Question: I've been struggling with this method for a while. I am drawing an avatar on top of another image. The user picture I want to be a circle, however I can't seem to figure out how. The user picture is a 'UIImage' and not a 'UIImageView'. I am aware of how to make a circle if it is an imageview. Below is the code. There might be a better approach.
'''
-(UIImage *)drawImage:(UIImage*)pinImage withBadge:(UIImage *)user{
UIGraphicsBeginImageContextWithOptions(pinImage.size, NO, 0.0f);
[pinImage drawInRect:CGRectMake(0, 0, pinImage.size.width, pinImage.size.height)];
[user drawInRect:CGRectMake(20.0, 10.0, user.size.width/2, user.size.height/2)];
UIImage *resultImage = UIGraphicsGetImageFromCurrentImageContext();
UIGraphicsEndImageContext();
return resultImage;
}
'''
The result is good, but the user image is still square, it is not circle. I have tried making the add the User image to a 'UIImageView', transform it to a circle, and then use it in the method by calling 'yourImageView.image', but no luck. I also tried numerous other ways. My logic is more than likely incorrect.
The desired outcome is a rounded image place on top of a pin/annotation. Where the black dot would be an image (a bigger circle than this).

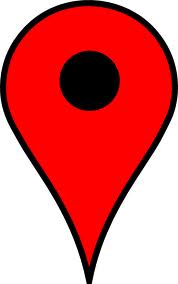
Answer: You can clip the image context to the path of an image
'''
// Start the image context
UIGraphicsBeginImageContextWithOptions(pinImage.size, NO, 0.0);
UIImage *resultImage = nil;
// Get the graphics context
CGContextRef context = UIGraphicsGetCurrentContext();
// Draw the first image
[pinImage drawInRect:CGRectMake(0, 0, pinImage.size.width, pinImage.size.height)];
// Get the frame of the second image
CGRect rect = CGRectMake(20.0, 10.0, user.size.width/2, user.size.height/2)
// Add the path of an ellipse to the context
// If the rect is a square the shape will be a circle
CGContextAddEllipseInRect(context, rect);
// Clip the context to that path
CGContextClip(context);
// Do the second image which will be clipped to that circle
[user drawInRect:rect];
// Get the result
UIImage *resultImage = UIGraphicsGetImageFromCurrentImageContext();
// End the image context
UIGraphicsEndImageContext();
'''